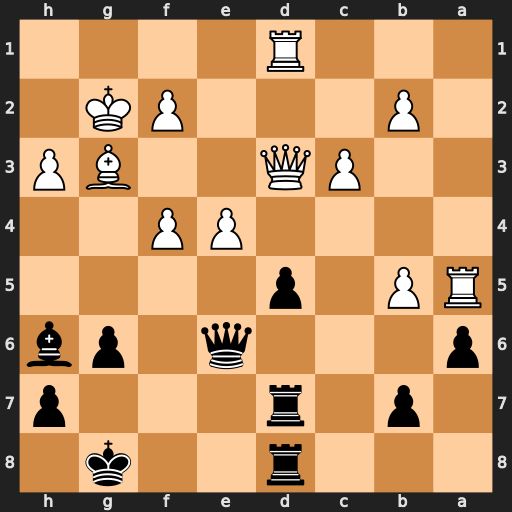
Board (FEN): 3r2k1/1p1r3p/p3q1pb/RP1p4/4PP2/2PQ2BP/1P3PK1/3R4
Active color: b
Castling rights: -
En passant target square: -
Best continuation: dxe4 Qxd7 Rxd7